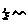
Label: zigzag